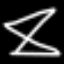
Label: hourglass